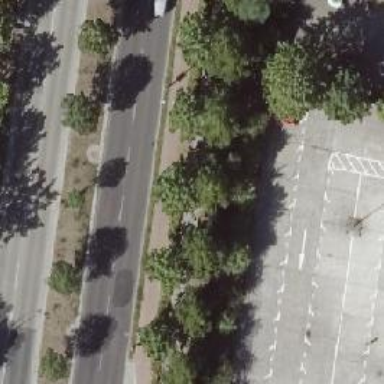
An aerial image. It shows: Avenue lined with deciduous broadleaved trees.